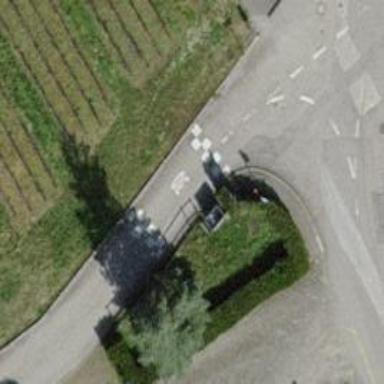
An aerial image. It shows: Traffic calming hump on the road.